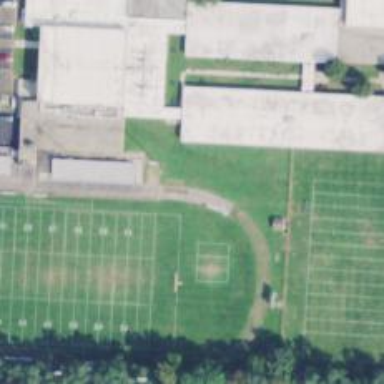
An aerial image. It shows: Athletics track located on leisure land.